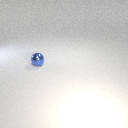
small blue metal sphere